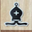
Piece: bB